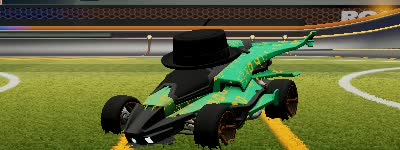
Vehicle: aftershock